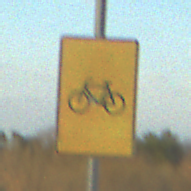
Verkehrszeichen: RadverkehrOhnePfeilsymbol
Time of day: SunriseSunset
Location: Outdoor (Nature)
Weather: PartlyCloudy
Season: NotSpecified
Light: Natural